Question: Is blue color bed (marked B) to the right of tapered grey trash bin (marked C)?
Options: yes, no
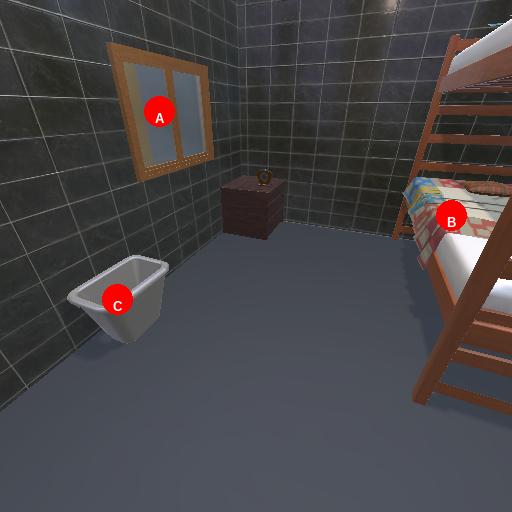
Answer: yes